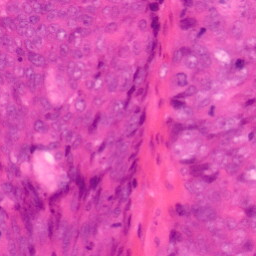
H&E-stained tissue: Colon